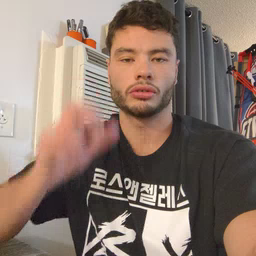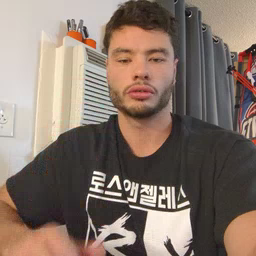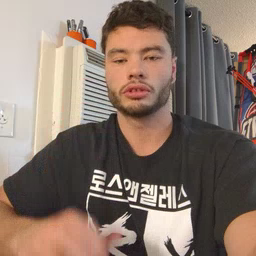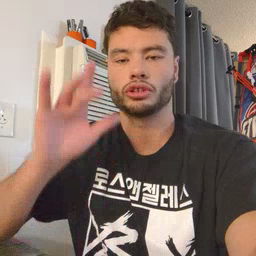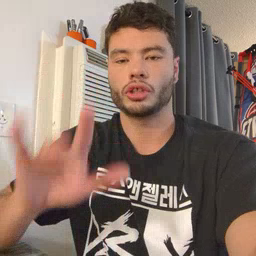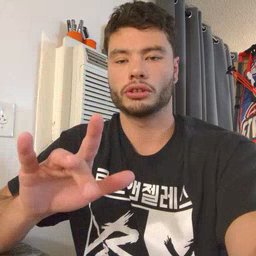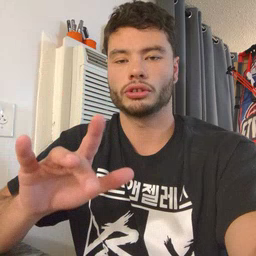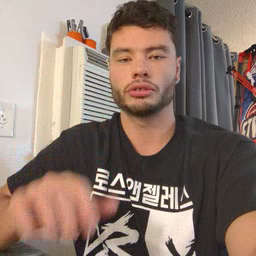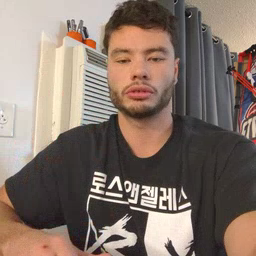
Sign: touch